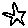
Label: star